Question: I am adding data to table. Table looks like this:

I am getting multiple data from my JSP page that should be entered uniquely each time.
Means in table 'prod_id' and 'sc_id' will remain same for this request.
Suppose I am getting 3 items then I have to use 3 insert query that will pass each item one by one.
I am using JSP and sevlet for this.
So my question is that is there any unique or other way to do so using single INSERT statement?
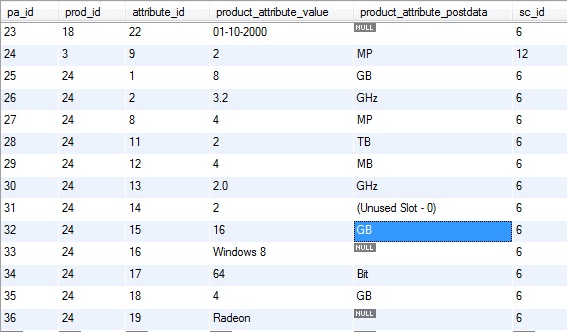
Answer: In mMSQL you can insert multiple rows in one insert command:
<URL>
For example:
> INSERT INTO tbl_name (a,b,c) VALUES(1,2,3),(4,5,6),(7,8,9);